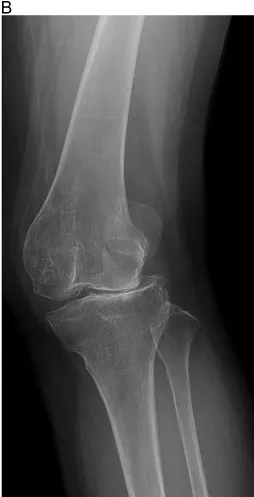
Pre-operative radiograph (A) On low extremity standing scanogram, left knee shows severe valgus alignment.
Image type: radiology (x_ray)